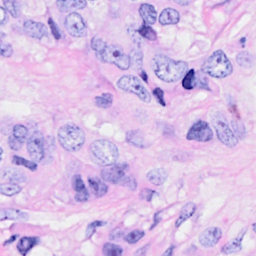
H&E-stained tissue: Breast